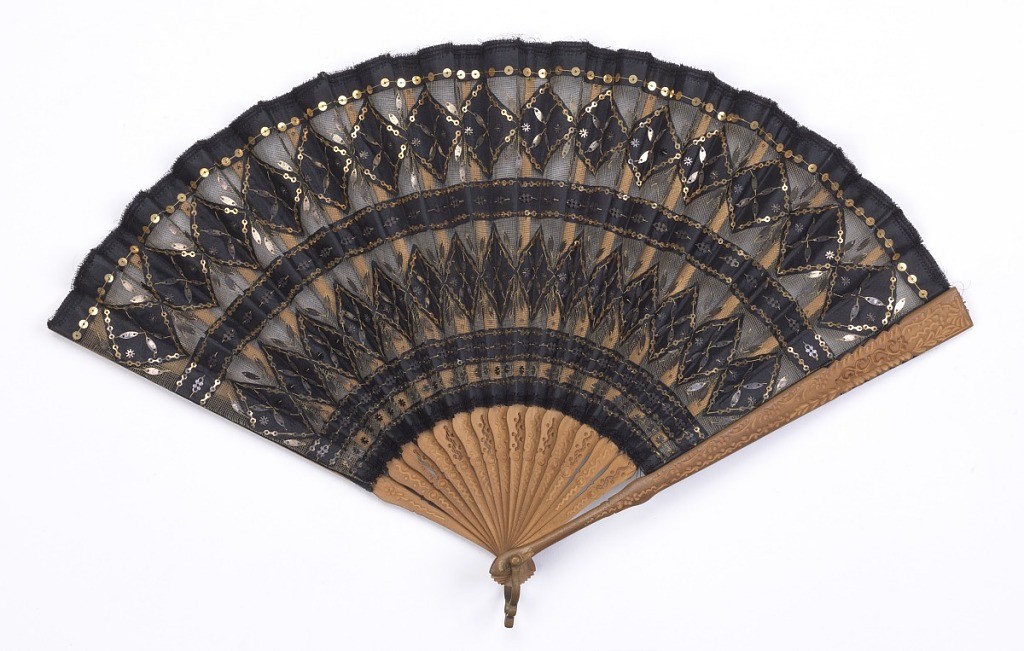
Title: Pleated fan
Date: late 19th century
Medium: Metallic net leaf backed with silk, embroidered with sequins and paillettes, carved and pierced sandalwood sticks
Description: Pleated fan. Metallic net leaf backed with black chiffon. Obverse: decorated with bands and diamonds of black sequins and paillettes sewn on taffeta as well as metal net. Carved sandalwood and pierced sticks.